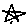
Label: star